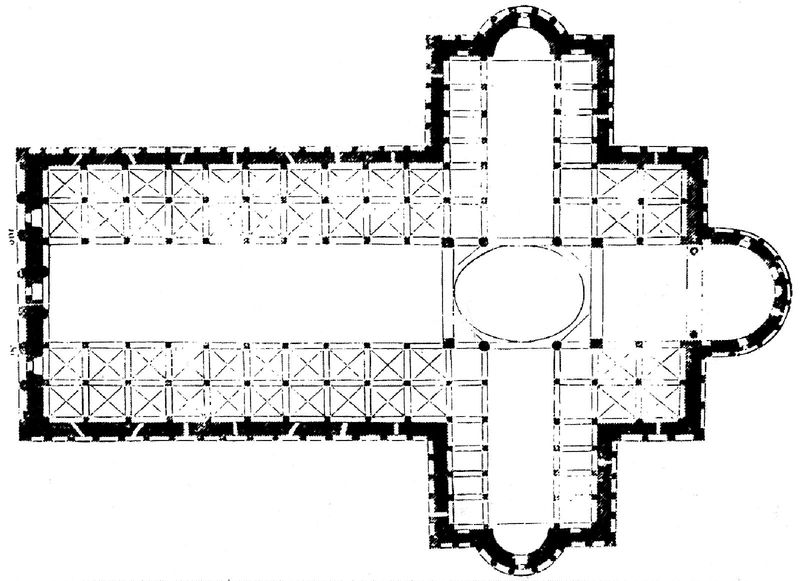
Titel: Dom zu Pisa
Standort: Pisa, Dom (EU - I - Toskana)
Schlagwörter: fenster, säulen, tür, zeichnung, gebäude, architektur, kirche, kreis, oval, schiff, schiffe, mauer, joche, tor, eingang, kreuz, schwarzweiß, altar, langhaus, quadrate, mittelschiff, langschiff, querhaus, apsis, chor, plan, geometrie, frauenkirche, grundriss, seitenschiffe, vierung, querschiff, chorraum, katolisch, katolizismus